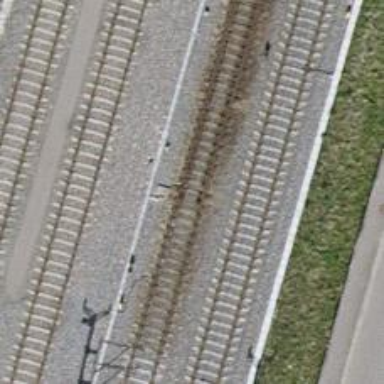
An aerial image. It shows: Railway switch.